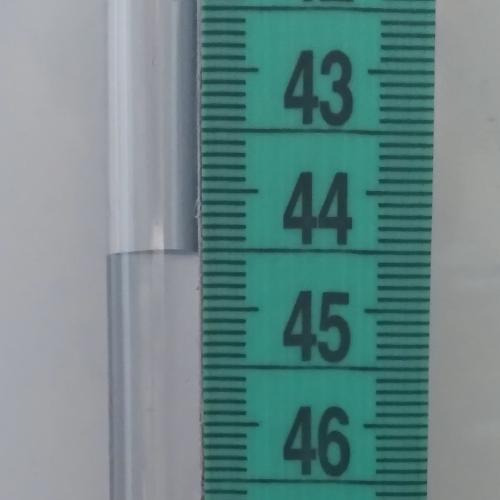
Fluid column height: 44.5 cm